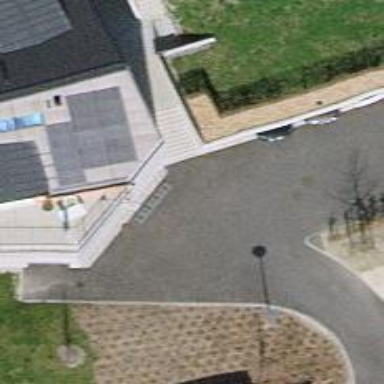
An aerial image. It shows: Road with steps.